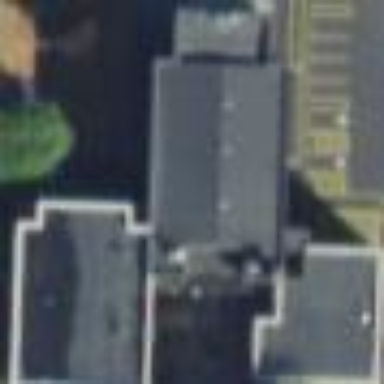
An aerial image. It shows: School building.